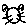
Label: cat